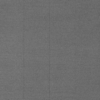
Label: dusty